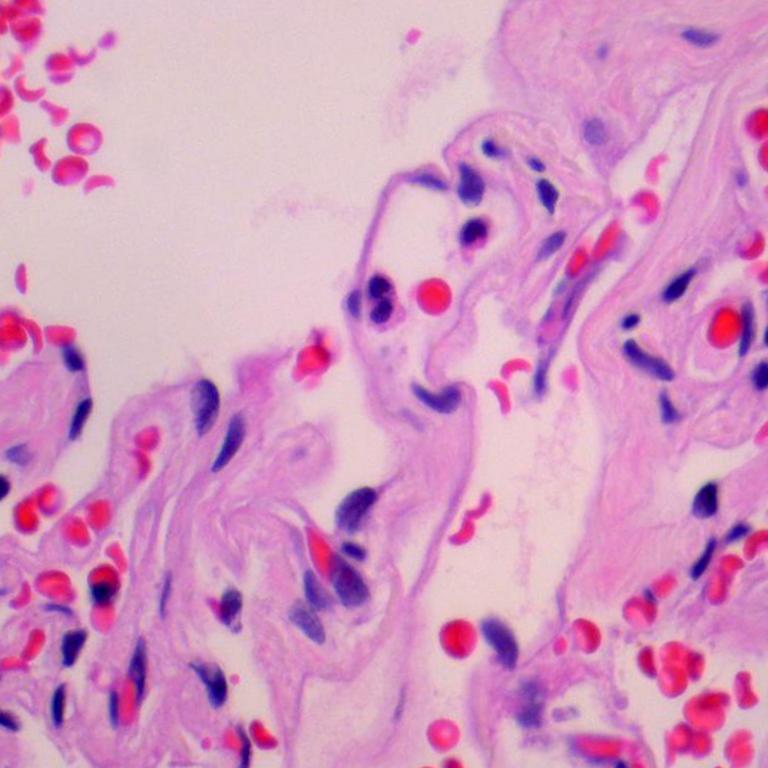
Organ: lung
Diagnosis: benign